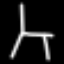
Label: chair